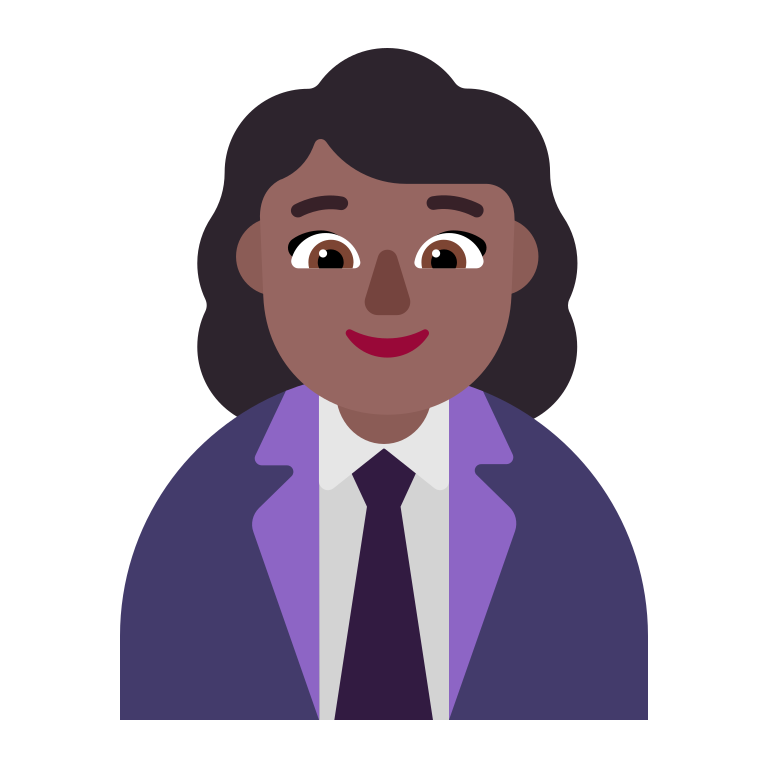
woman office worker flat  dark